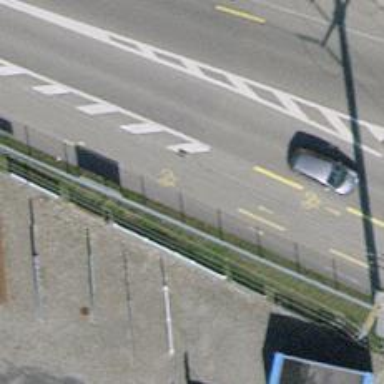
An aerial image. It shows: Asphalt cycleway.